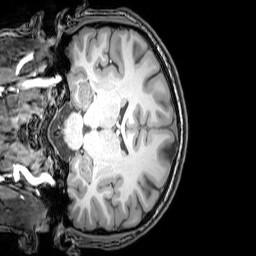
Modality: T1w
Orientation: coronal
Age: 23
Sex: male
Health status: healthy
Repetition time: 0.081 s
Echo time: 0.037 s